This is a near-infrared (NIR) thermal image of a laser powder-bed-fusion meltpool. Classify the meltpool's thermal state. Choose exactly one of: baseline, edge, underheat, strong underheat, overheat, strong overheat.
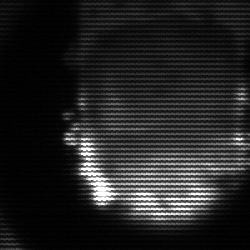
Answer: baseline